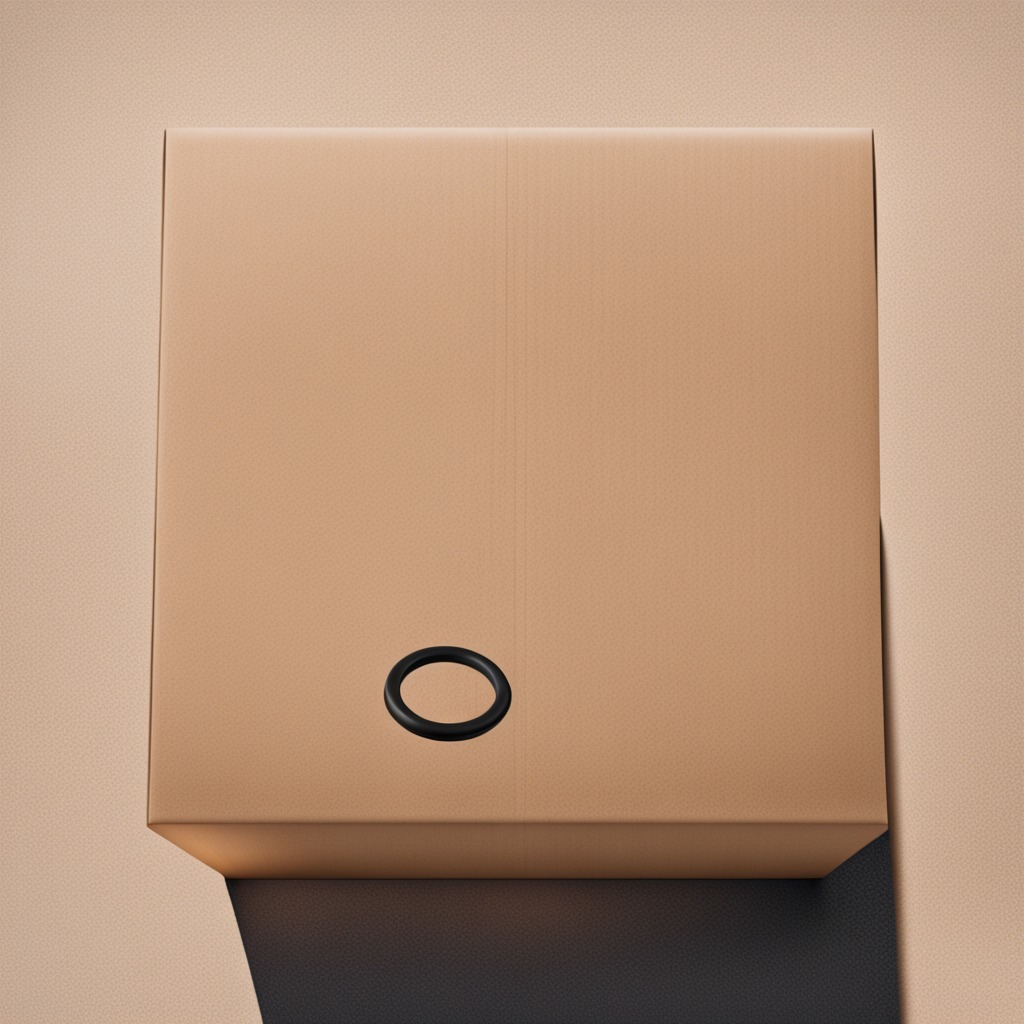
A rubber O-ring is lying on the cardboard box surface.